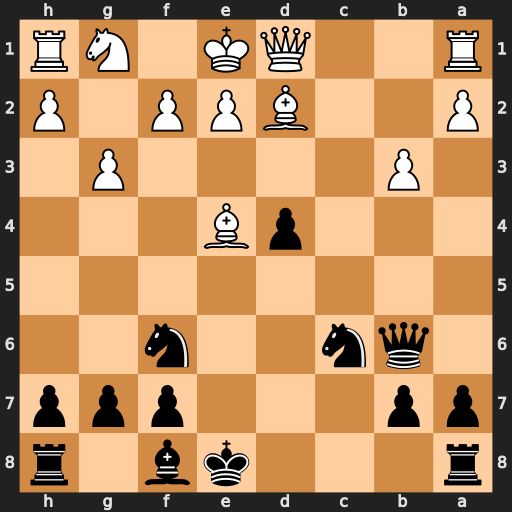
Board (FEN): r3kb1r/pp3ppp/1qn2n2/8/3pB3/1P4P1/P2BPP1P/R2QK1NR
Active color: b
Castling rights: KQkq
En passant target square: -
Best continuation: Nxe4